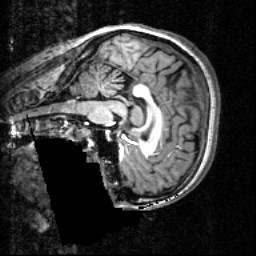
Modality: T1w
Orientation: sagittal
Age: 26
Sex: female